Question: I am trying to call the following PL/SQL procedure that takes a user defined record type as an 'IN' parameter.
'''
-- User Defined Record
TYPE EMP_REC IS RECORD
(
id employees.employee_id%type,
name employees.last_name%type,
dept_name departments.department_name%type,
job_title jobs.job_title%type,
salary employees.salary%type,
manager_id employees.employee_id%type,
city locations.city%type,
phone employees.phone_number%type
);
'''
Here is the definition of the user defined record:
'''
-- PURPOSE: Prints all employee information from the employee record
-- Example Of: PROCEDURE that takes in a parameter of RECORD type
PROCEDURE print_employee_all_details(empl1 emp_rec , emp_rec_string OUT VARCHAR2)
'''
I was looking at the <URL> that indicated JDBC does not support composite types like RECORDS:

Searching the internet took me to <URL>
Here is the code that I tried to pass a user defined record to a PL/SQL procedure:
'''
public String printEmployeeAllDetails() {
Connection conn = null;
CallableStatement callStmt = null;
String empDetails = null;
try {
// Register the Jdbc Driver
// Class.forName(JDBC_DRIVER_ORACLE);
// Create a Database Connection
conn = DriverManager.getConnection(DB_URL, DB_USER, DB_PWD);
// Create a query string
String callProc = "{call HR.EMP_PKG.print_employee_all_details( ? , ?) }";
// Create a Callable Statement
callStmt = conn.prepareCall(callProc);
// Create descriptor for the Oracle Record type "EMP_REC" required
StructDescriptor recDescriptor = StructDescriptor.createDescriptor("EMP_REC", conn);
// Stage values for each field in the Oracle record in an array
Object[] javaEmpRec = new Object[8];
// Populate those values in the Array
javaEmpRec[0] = 100;
javaEmpRec[1] = "Joe Matthew";
javaEmpRec[2] = "IT";
javaEmpRec[3] = "Senior Consultant";
javaEmpRec[4] = 20000;
javaEmpRec[5] = 101;
javaEmpRec[6] = "lombard";
javaEmpRec[7] = "222333444";
// Cast the java array into the oracle record type
STRUCT oracleEmpRec = new STRUCT(recDescriptor, conn, javaEmpRec);
// Bind Values to the IN parameter
callStmt.setObject(1, oracleEmpRec);
// Register OUT parameter
callStmt.registerOutParameter(2, java.sql.Types.VARCHAR);
// Execute the Callable Statement
callStmt.execute();
// Retrieve the value from the OUT parameter
empDetails = callStmt.getString(2);
System.out.println("Emp Details: " + empDetails);
} catch (SQLException se) {
System.out.println("Exception occured in the database");
System.out.println("Exception message: " + se.getMessage());
System.out.println("Database error code: " + se.getErrorCode());
se.printStackTrace();
} finally {
// Clean up
if (callStmt != null) {
try {
callStmt.close();
} catch (SQLException se2) {
se2.printStackTrace();
}
}
if (conn != null) {
try {
conn.close();
} catch (SQLException se2) {
se2.printStackTrace();
}
}
}
return empDetails;
}
'''
On running this code I get the following exception:
'''
Exception occured in the database
Exception message: invalid name pattern: HR.EMP_REC
java.sql.SQLException: invalid name pattern: HR.EMP_REC
at oracle.jdbc.oracore.OracleTypeADT.initMetadata(OracleTypeADT.java:554)
at oracle.jdbc.oracore.OracleTypeADT.init(OracleTypeADT.java:471)
at oracle.sql.StructDescriptor.initPickler(StructDescriptor.java:324)
at oracle.sql.StructDescriptor.<init>(StructDescriptor.java:254)
at oracle.sql.StructDescriptor.createDescriptor(StructDescriptor.java:135)
at oracle.sql.StructDescriptor.createDescriptor(StructDescriptor.java:103)
Database error code: 17074
at oracle.sql.StructDescriptor.createDescriptor(StructDescriptor.java:72)
at com.rolta.HrManager.printEmployeeAllDetails(HrManager.java:1214)
at com.rolta.HrManager.main(HrManager.java:1334)
'''
I am using the 'ojdbc6.jar' the very first jar under heading 'JDBC Thin for All Platforms' for 'Oracle Database 11g Release 2 (11.2.0.4) JDBC Drivers'<URL>.
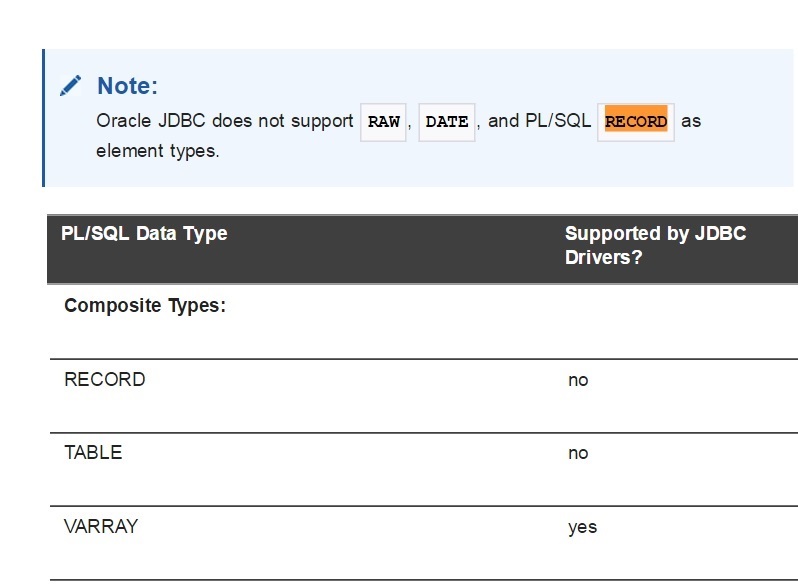
Answer: Yes, it's allowed to pass user-defined datatypes as IN parameters using JDBC. But it can't be a 'RECORD'. It must be a schema level object, e.g.
'''
CREATE TYPE EMP_REC AS OBJECT
(
id employees.employee_id%type,
name employees.last_name%type,
dept_name departments.department_name%type,
job_title jobs.job_title%type,
salary employees.salary%type,
manager_id employees.employee_id%type,
city locations.city%type,
phone employees.phone_number%type
);
'''
In your PL/SQL, you could change references to your record to your new object type, or you could write a quick little translator function to translate the object type to the record type if you can't change the rest of the code.